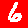
Digit: 6